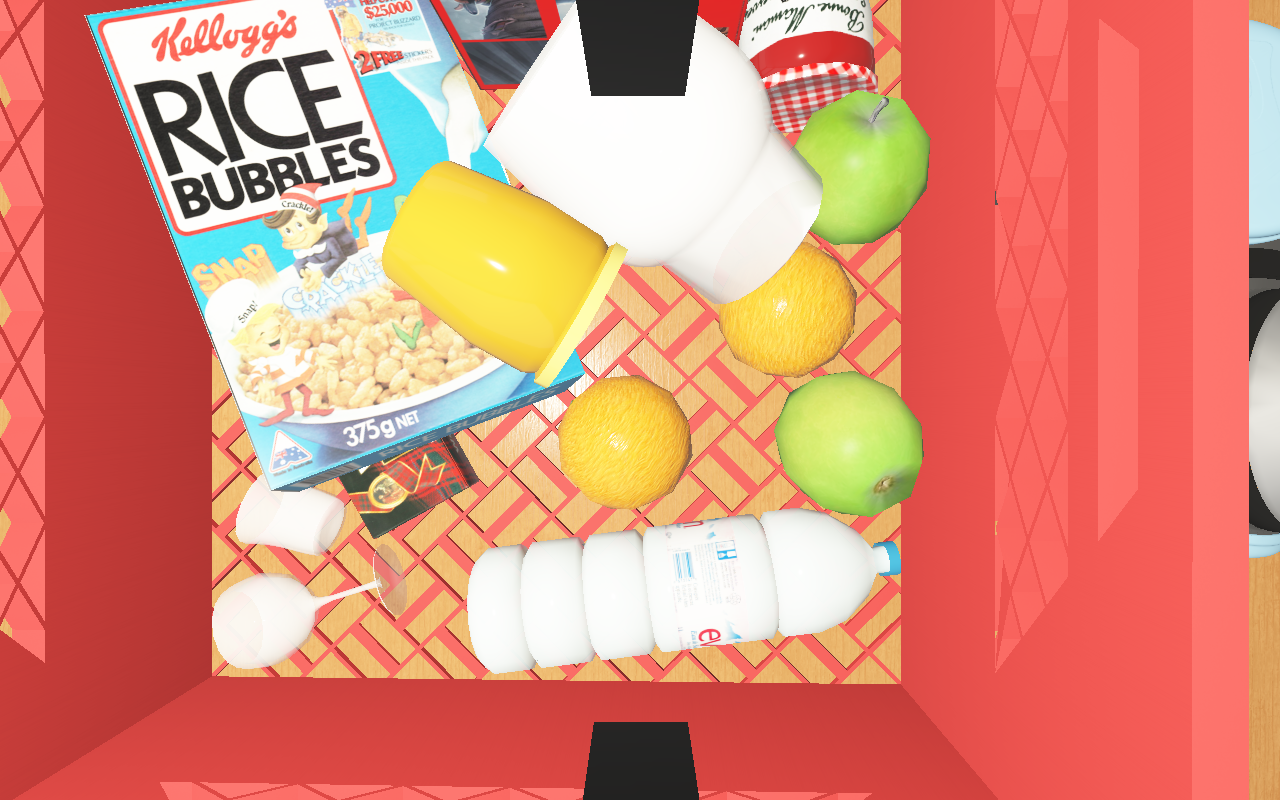
Objects in the scene:
carafe
water bottle
apple
apple
orange
orange
wineglass
jam jar
cereal box
cereal box